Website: home-depot
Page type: billing-address
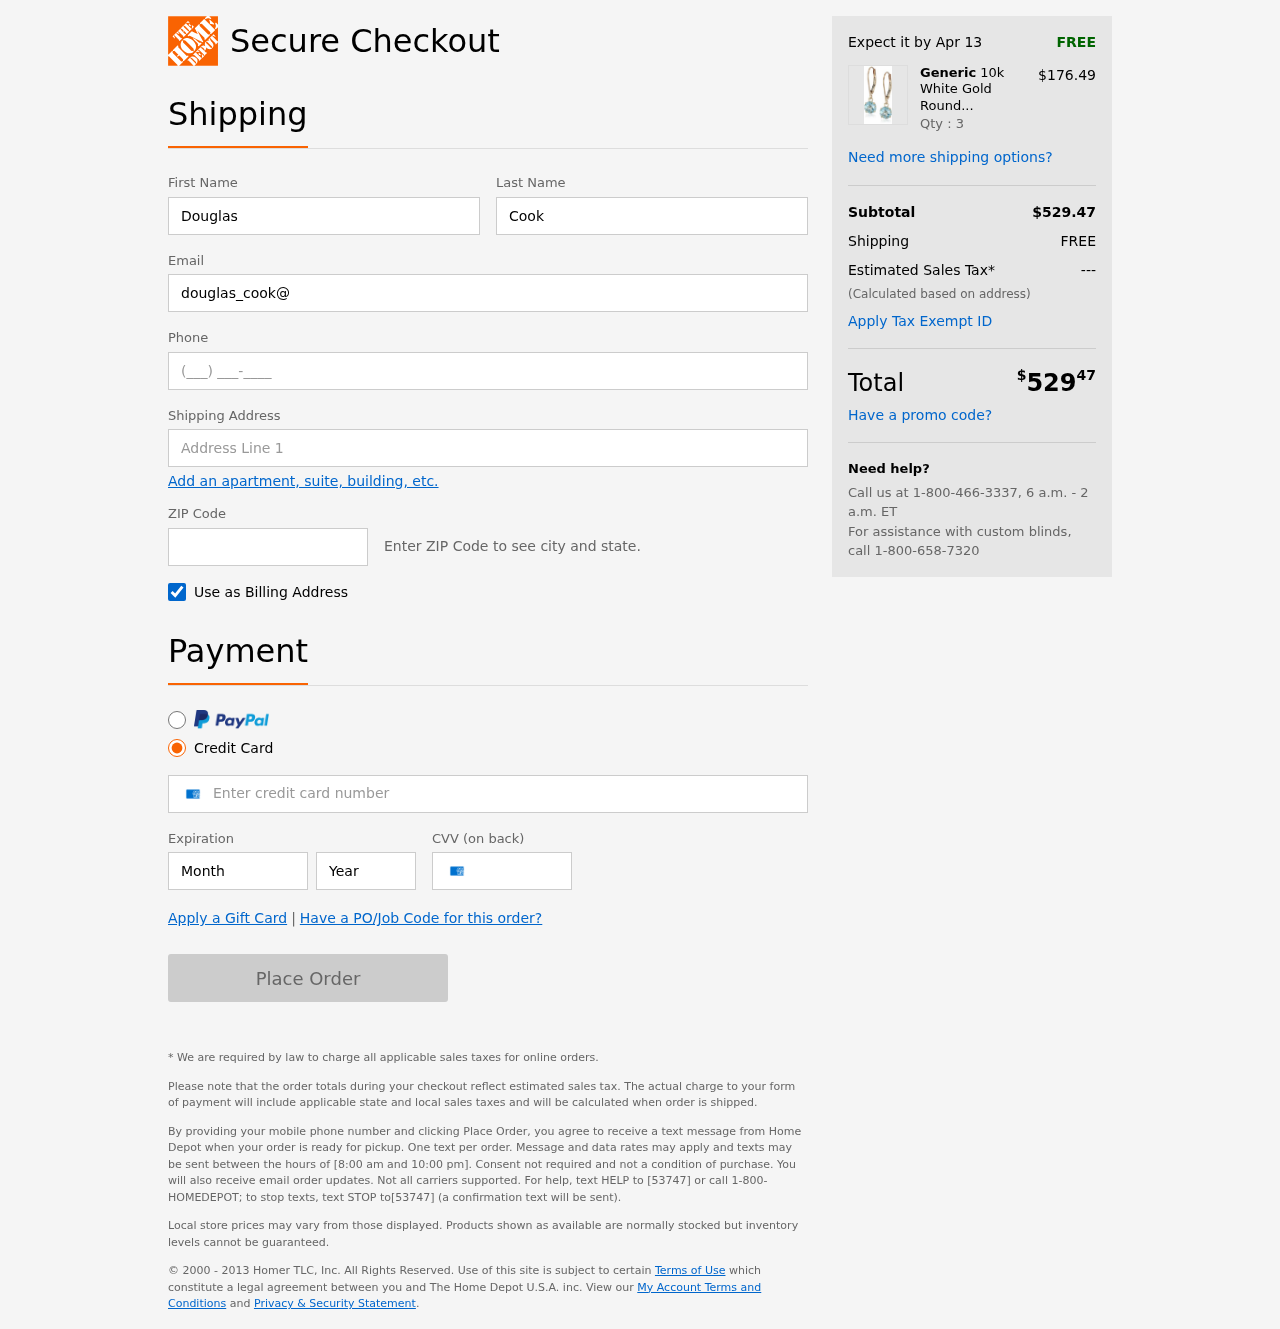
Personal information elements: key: PII_FIRSTNAME
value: Douglas
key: PII_LASTNAME
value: Cook
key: PII_EMAIL
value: douglas_cook@gmail.com
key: PII_PHONE
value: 5699091752
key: PII_STREET
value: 222 Matthew Springs
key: PII_POSTCODE
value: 02162
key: PII_CARD_NUMBER
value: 3756 0026 8831 231
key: PII_CARD_EXPIRY_MONTH
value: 04
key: PII_CARD_CVV
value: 7022
Product elements: key: PRODUCT1_BRAND
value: Generic
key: PRODUCT1_NAME
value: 10k White Gold Round Checkerboard Cut Aquamarine Leverback Earrings (6mm)
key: PRODUCT1_PRICE
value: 176.49
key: PRODUCT1_QUANTITY
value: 3
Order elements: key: ORDER_DELIVERY_DATE
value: Apr 13
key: ORDER_SUBTOTAL
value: $529.47
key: ORDER_SHIPPING_COST
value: FREE
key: ORDER_TAX
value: ---
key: ORDER_TOTAL2
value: $52947